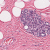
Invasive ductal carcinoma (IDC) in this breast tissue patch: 0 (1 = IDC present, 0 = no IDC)